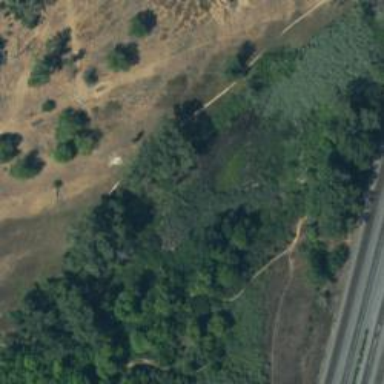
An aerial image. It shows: Disc golf hole.